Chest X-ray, PA view. Patient: 33 years old, sex F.
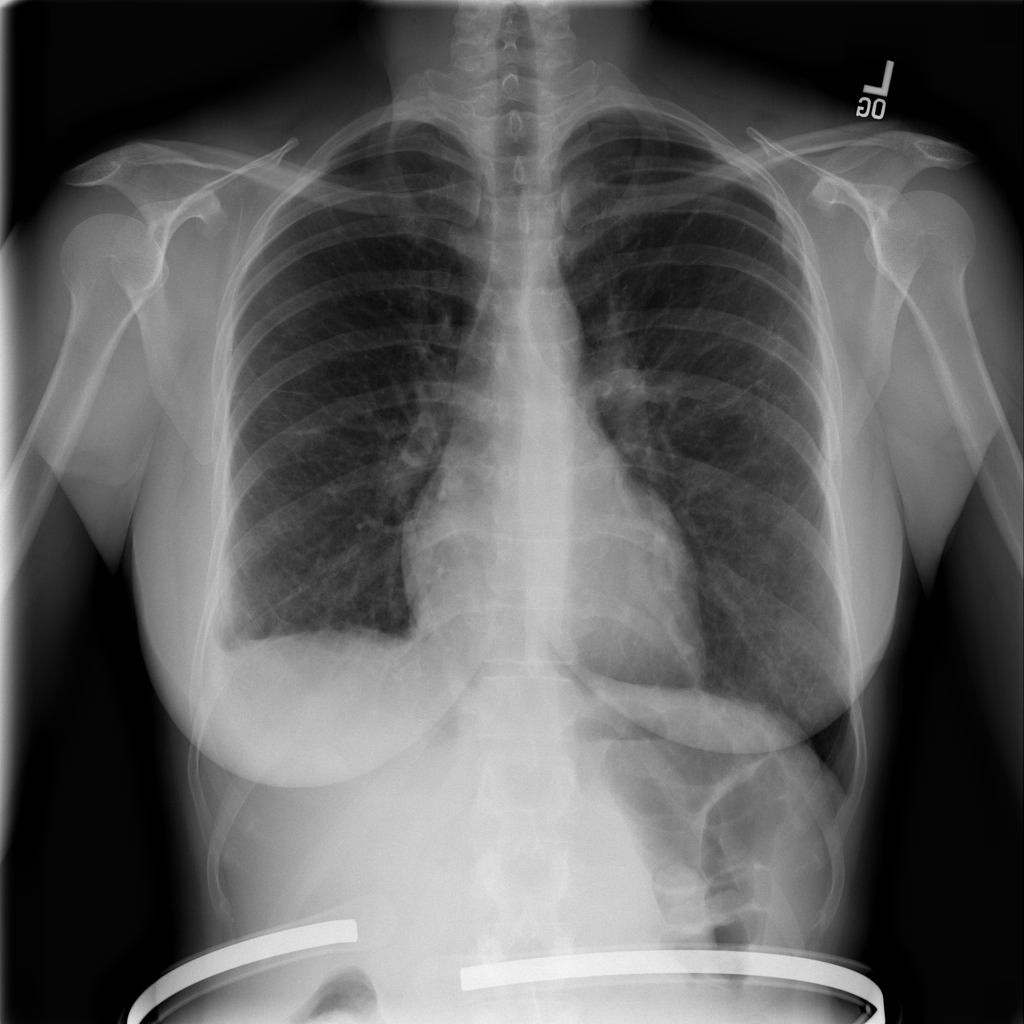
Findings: No Finding